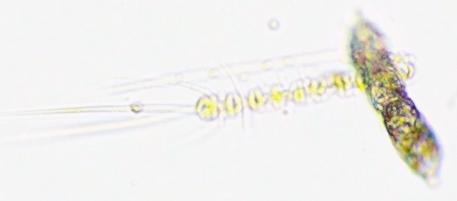
Label: Chaetoceros